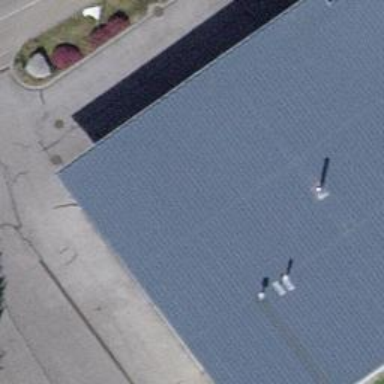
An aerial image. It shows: Shop that sells tires.